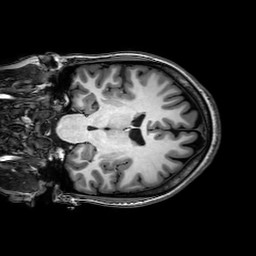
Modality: T1w
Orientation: coronal
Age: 23
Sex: female
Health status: healthy
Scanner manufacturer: philips
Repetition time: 0.008326 s
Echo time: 0.00383 s